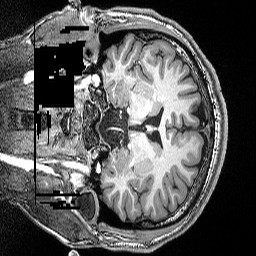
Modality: T1w
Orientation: coronal
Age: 20
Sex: male
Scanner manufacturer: siemens
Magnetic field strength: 3 T
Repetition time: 2.5 s
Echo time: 0.00343 s